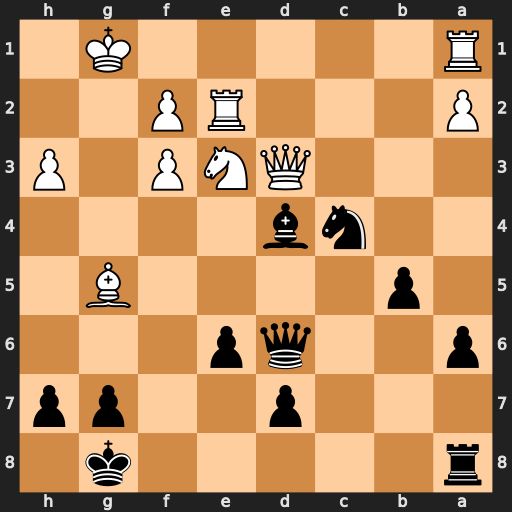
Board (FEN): r5k1/3p2pp/p2qp3/1p4B1/2nb4/3QNP1P/P3RP2/R5K1
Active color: b
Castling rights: -
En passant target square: -
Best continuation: Bxa1 Qxd6 Nxd6